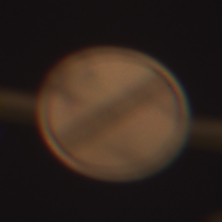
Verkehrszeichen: EndeSaemtlicherBegrenzungen
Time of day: Night
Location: Outdoor (Urban)
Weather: Clear
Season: NotSpecified
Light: Artificial